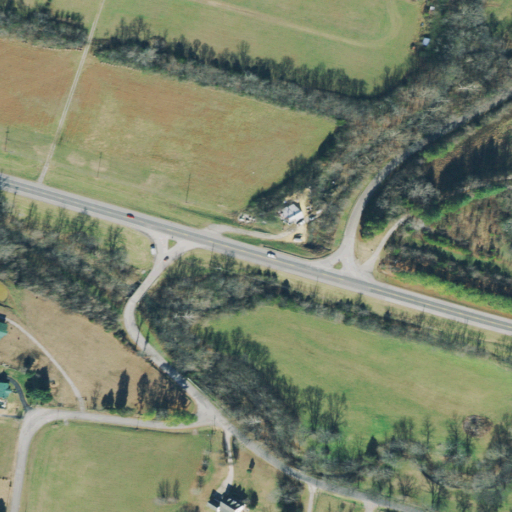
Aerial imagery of valley in Tennessee named Cranford Hollow containing pasture, open development, low intensity development, mixed forest, medium intensity development, and high intensity development